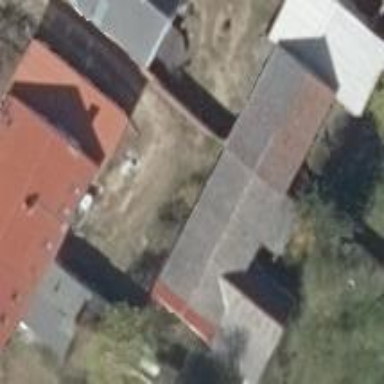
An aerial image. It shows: Building with gabled roof.